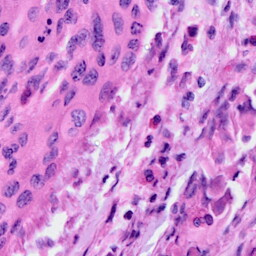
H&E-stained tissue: Cervix